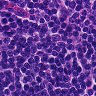
Metastatic tissue present: no